Question: I am getting a yellow highlighting in javascript code when clicked inside of the code ,Its not the yellow highlighting of supposed bracket intent notation and warning ,any idea of what is that and how to get rid of that ?? I am posting the pic below !
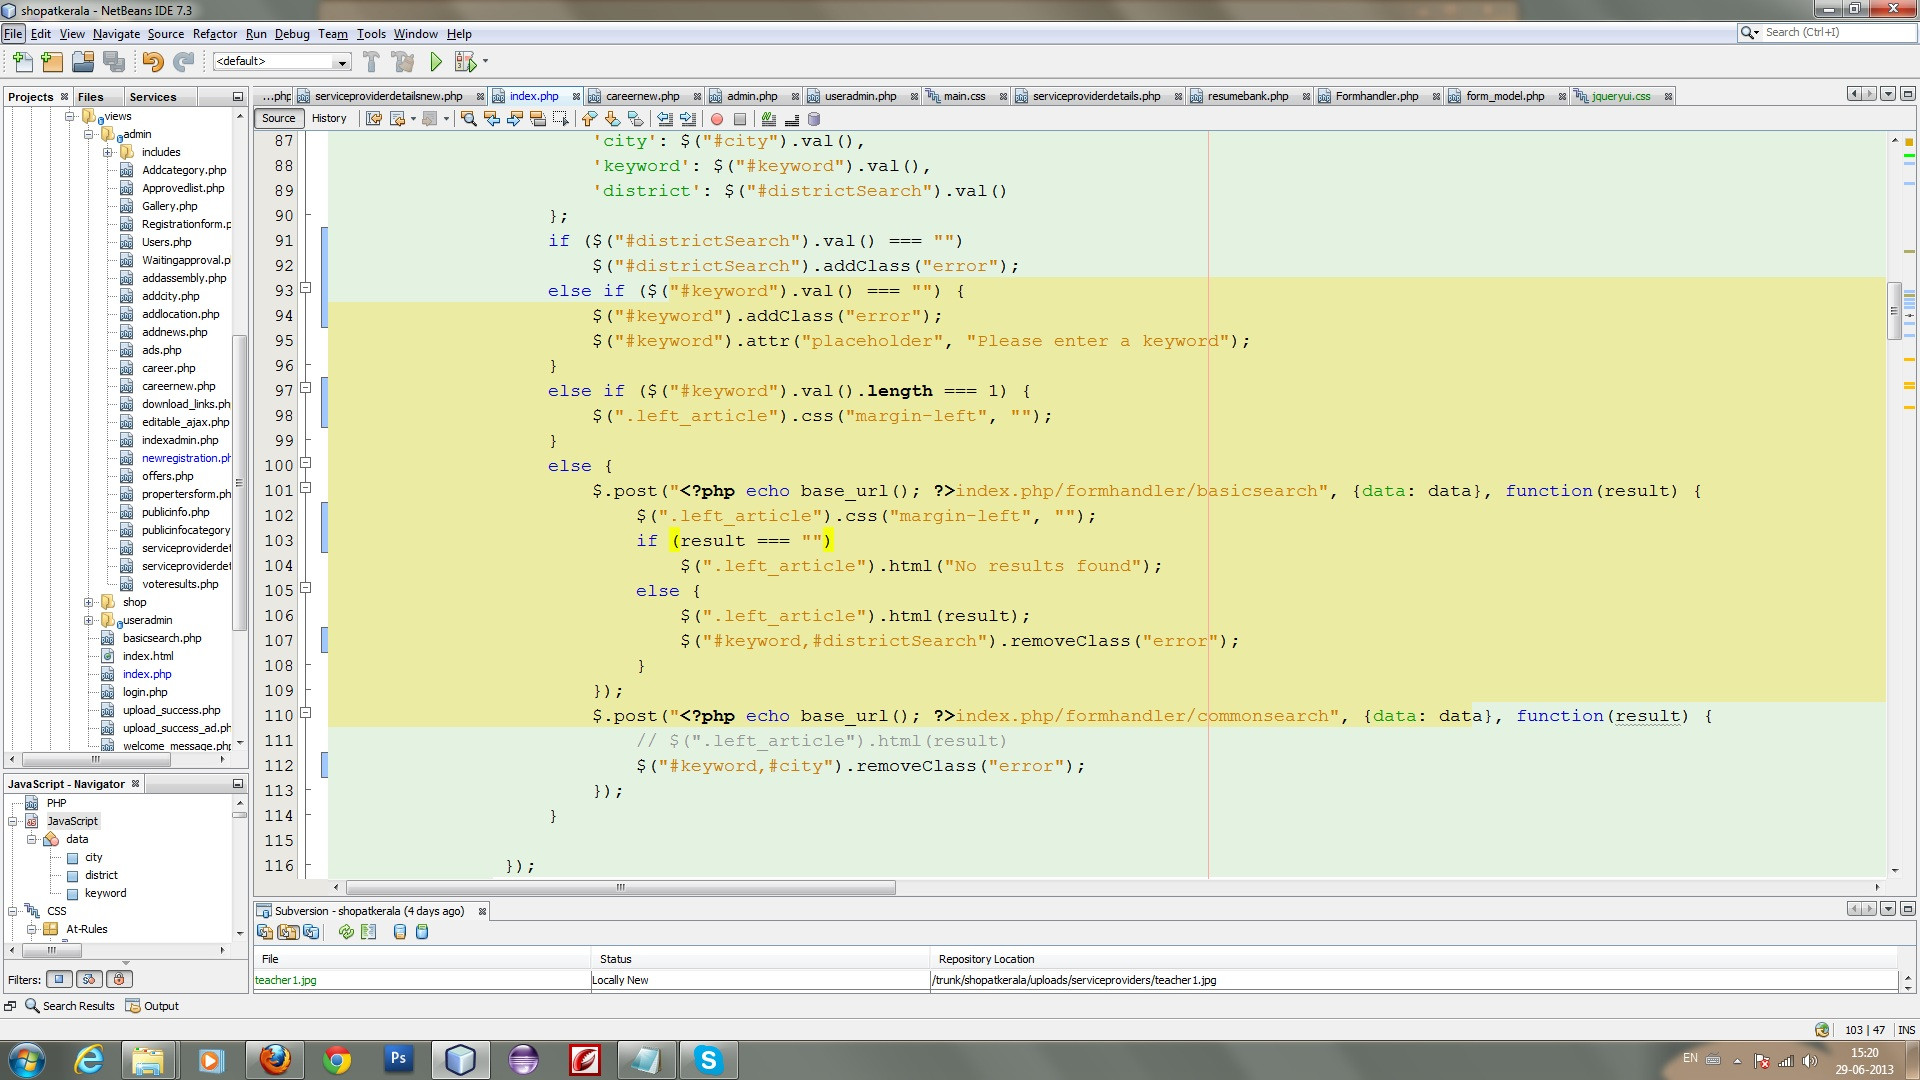
Answer: Tools -> Options -> Fonts and Colors -> Syntax [Category : keywords] Select Foreground: black.
Added: Javascript embedded in html / php Syntax [ Language : HTML ] Select "Javascript Embedded in HTML" Select Background: inherited.